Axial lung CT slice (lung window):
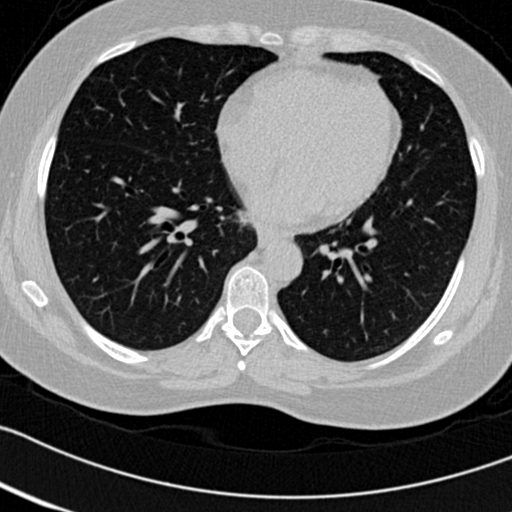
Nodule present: no